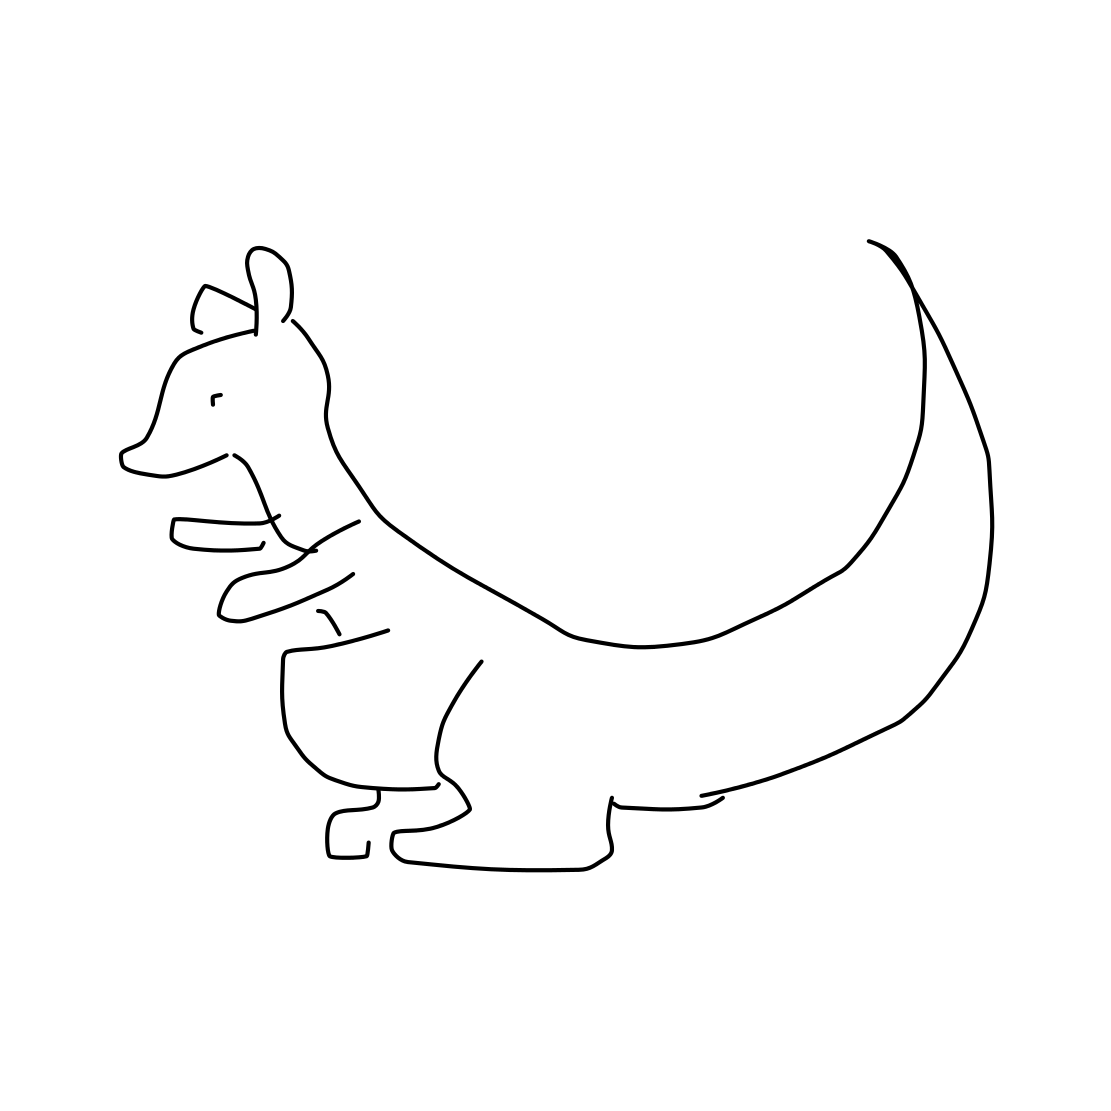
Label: kangaroo